Field crop: tomato
Growth stage: 1
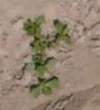
Species: portulaca